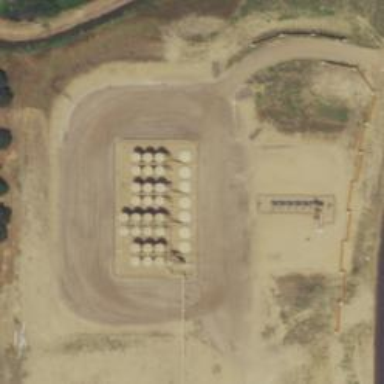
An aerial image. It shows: Storage tank that is man-made.